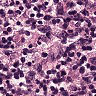
Metastatic tissue present: no